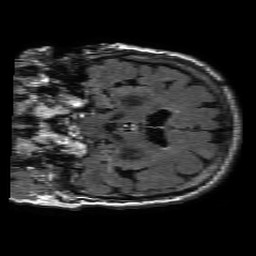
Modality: FLAIR
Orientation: coronal
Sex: female
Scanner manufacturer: philips
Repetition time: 11 s
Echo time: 0.125 s